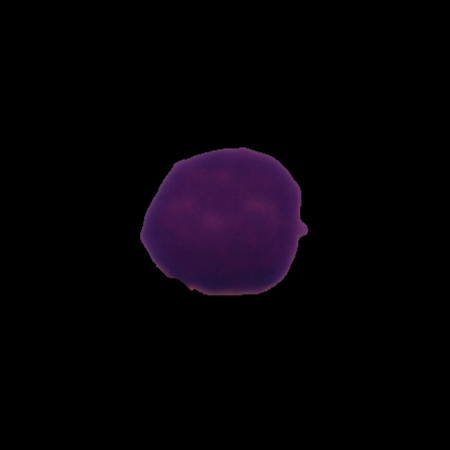
Label: healthy